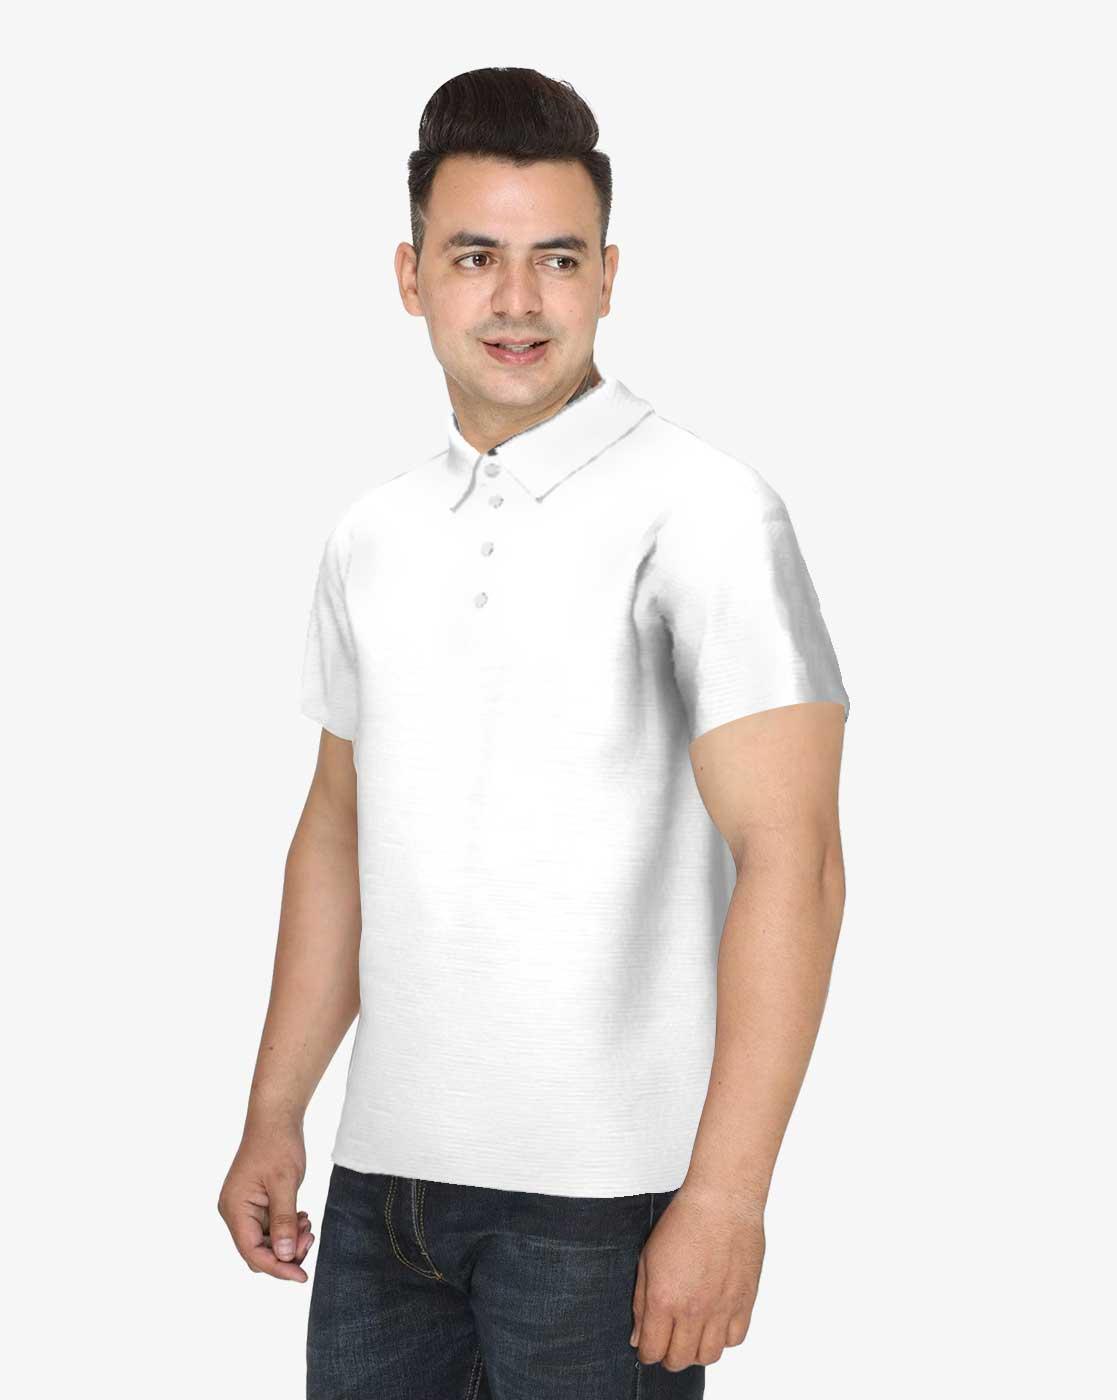
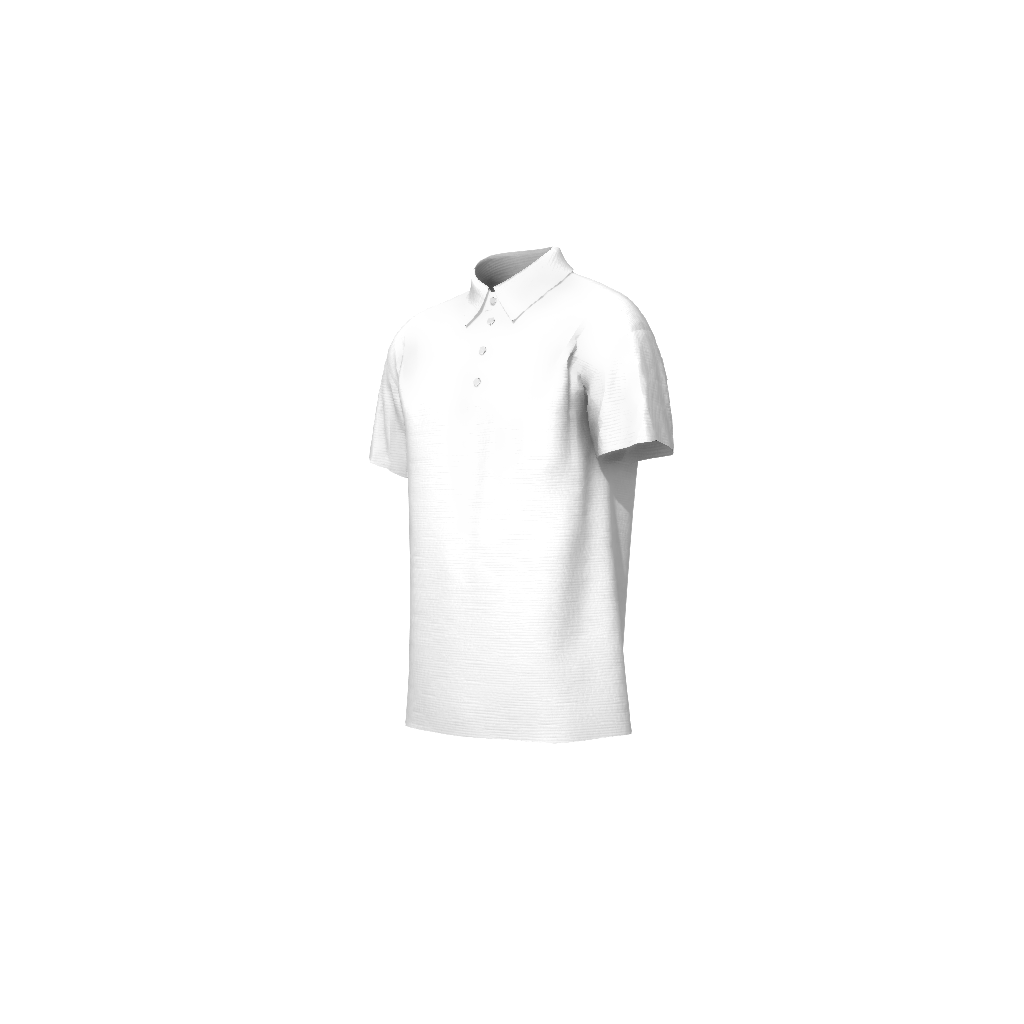
Clothing description: white men s polo tee